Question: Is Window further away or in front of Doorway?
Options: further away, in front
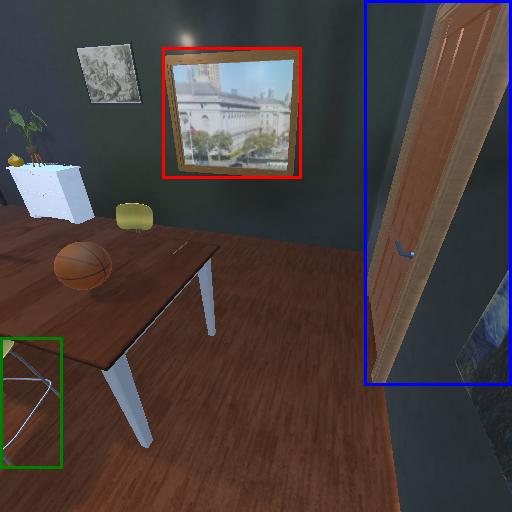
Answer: further away